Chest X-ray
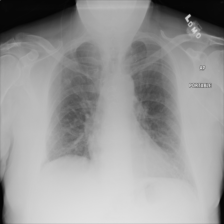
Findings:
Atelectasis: negative
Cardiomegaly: negative
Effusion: negative
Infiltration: negative
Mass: negative
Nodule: negative
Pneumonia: negative
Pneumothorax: negative
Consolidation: negative
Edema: negative
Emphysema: negative
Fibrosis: negative
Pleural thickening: negative
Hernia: negative